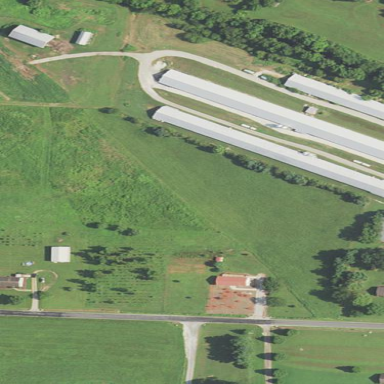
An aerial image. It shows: Farmyard area.